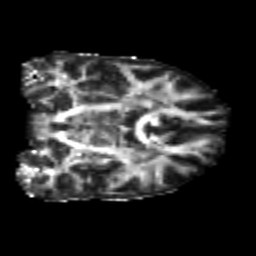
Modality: FA
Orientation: coronal
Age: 26
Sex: male
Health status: healthy
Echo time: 0.074 s